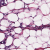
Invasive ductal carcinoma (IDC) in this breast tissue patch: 0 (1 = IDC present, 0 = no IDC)